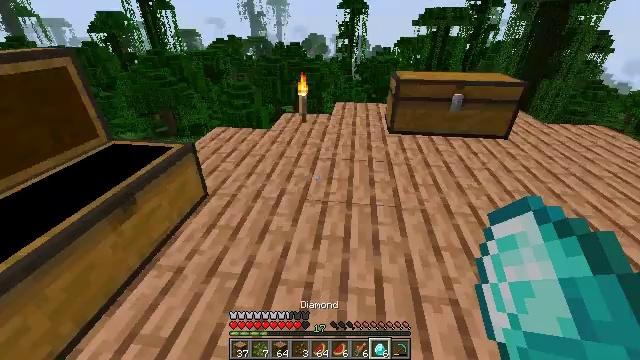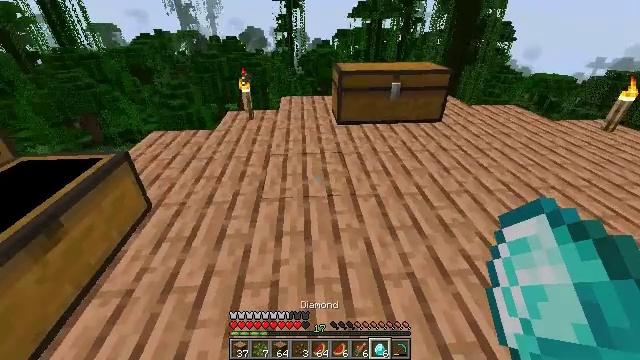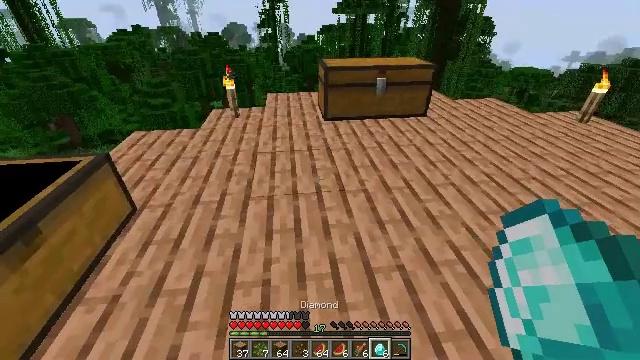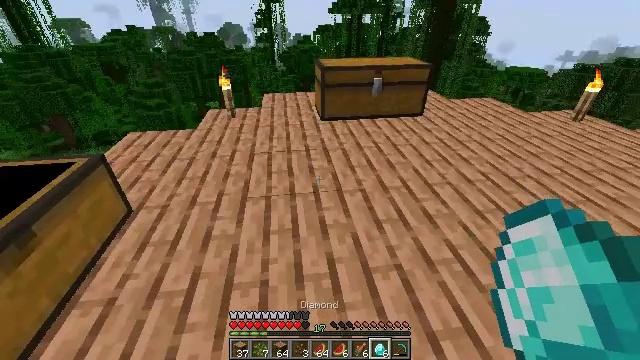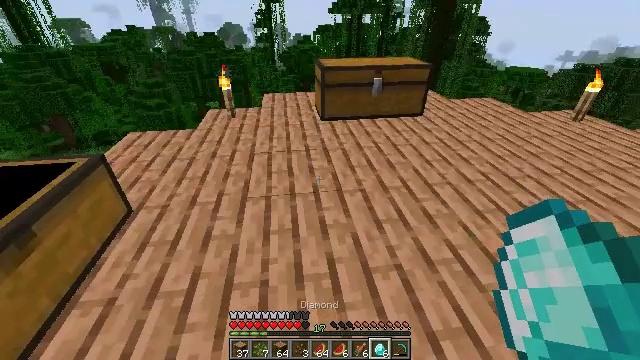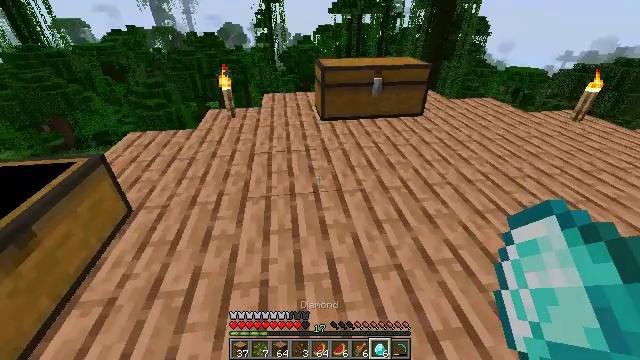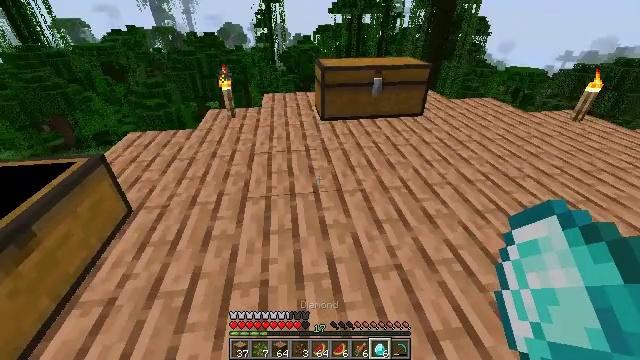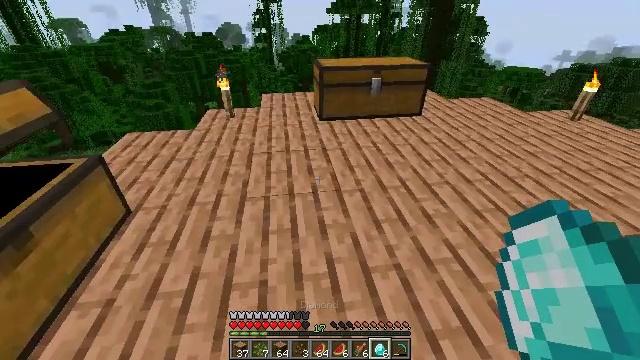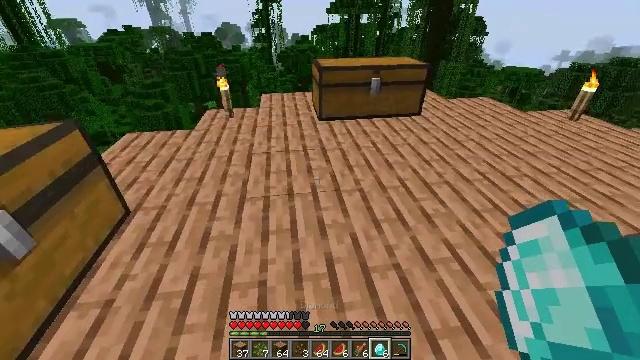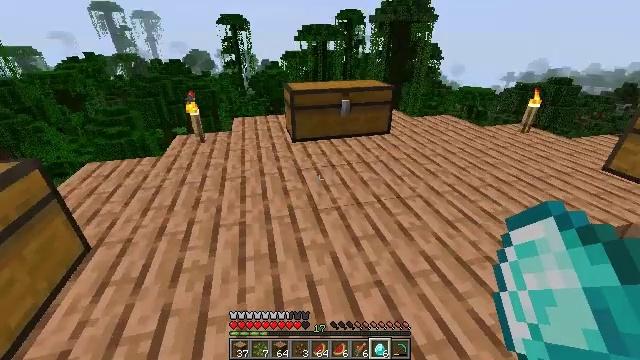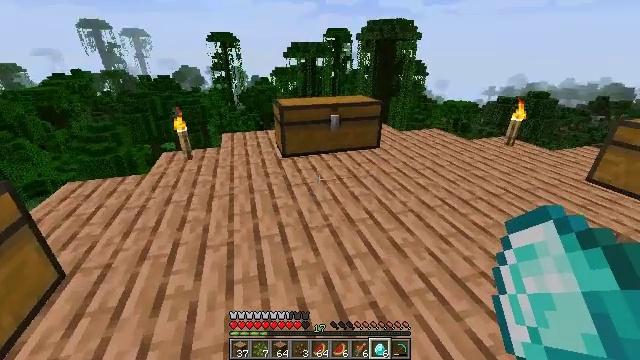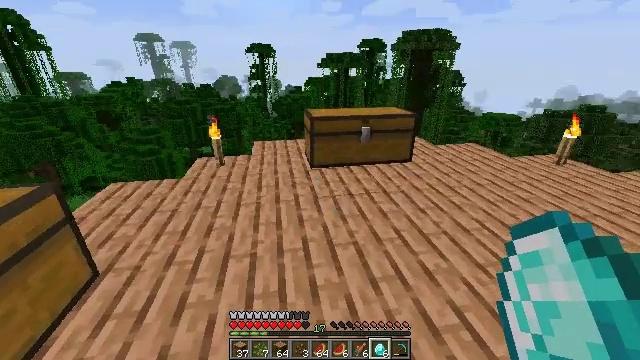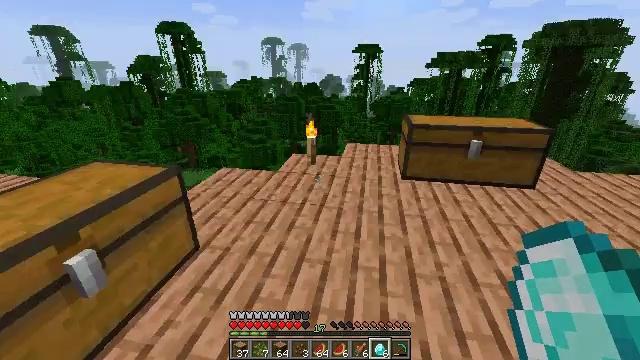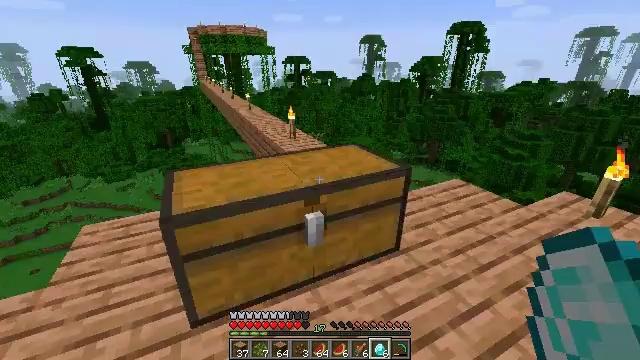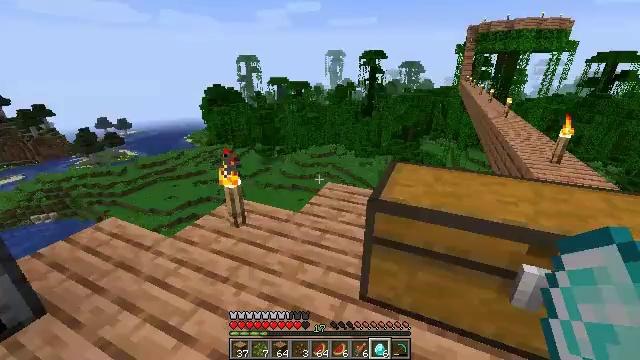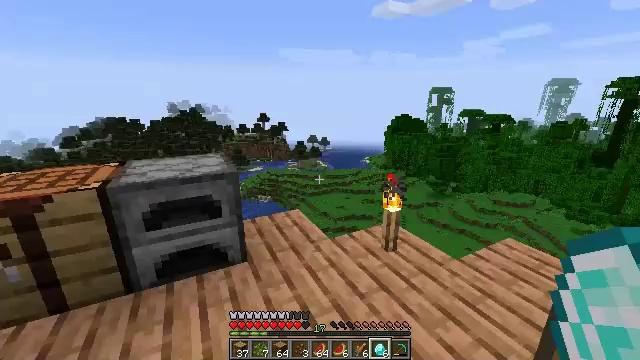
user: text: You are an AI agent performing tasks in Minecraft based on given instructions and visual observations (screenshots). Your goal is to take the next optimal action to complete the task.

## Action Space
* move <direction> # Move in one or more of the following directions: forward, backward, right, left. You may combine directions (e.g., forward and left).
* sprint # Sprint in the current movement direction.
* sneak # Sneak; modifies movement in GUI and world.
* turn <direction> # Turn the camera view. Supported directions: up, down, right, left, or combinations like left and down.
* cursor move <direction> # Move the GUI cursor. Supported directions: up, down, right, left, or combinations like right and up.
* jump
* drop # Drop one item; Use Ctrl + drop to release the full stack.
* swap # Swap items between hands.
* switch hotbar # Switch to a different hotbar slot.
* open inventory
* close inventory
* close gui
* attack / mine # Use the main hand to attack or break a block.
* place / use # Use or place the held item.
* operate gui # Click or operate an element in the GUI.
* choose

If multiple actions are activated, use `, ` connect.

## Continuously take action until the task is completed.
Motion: motion action
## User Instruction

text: Form a diamond axe using the crafting table.
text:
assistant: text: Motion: turn right and down
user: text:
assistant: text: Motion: turn right
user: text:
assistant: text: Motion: no_op
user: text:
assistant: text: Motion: no_op
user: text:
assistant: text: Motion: no_op
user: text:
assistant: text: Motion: no_op
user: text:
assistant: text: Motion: no_op
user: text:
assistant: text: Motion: no_op
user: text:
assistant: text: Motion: turn right and up
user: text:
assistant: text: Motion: move forward, turn right and up
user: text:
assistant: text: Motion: move forward, turn left and up
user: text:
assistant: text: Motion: move forward, turn left
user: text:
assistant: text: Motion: move forward, turn left
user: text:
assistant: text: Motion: turn left
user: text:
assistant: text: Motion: turn left and up
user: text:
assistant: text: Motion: turn left and up
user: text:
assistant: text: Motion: turn right and up
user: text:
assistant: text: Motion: turn right
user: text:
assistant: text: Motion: no_op
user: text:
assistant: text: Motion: no_op
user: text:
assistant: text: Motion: no_op
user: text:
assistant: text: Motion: no_op
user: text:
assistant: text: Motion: no_op
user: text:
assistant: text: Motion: turn left
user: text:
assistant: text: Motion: move forward, turn left
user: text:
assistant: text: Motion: move forward, turn left and down
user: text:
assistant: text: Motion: move forward, turn down
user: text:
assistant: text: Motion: turn down
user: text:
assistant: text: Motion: no_op
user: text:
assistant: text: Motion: no_op